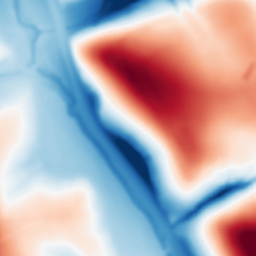
Category: multiscale
Decomposition family: dog
Decomposition parameters: sigma_low: 2
sigma_high: 50
Upsampling method: regularized
Upsampling parameters: scale: 2
lambda_reg: 0.001
Upsampling scale: 2